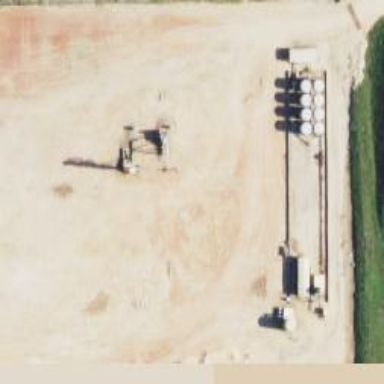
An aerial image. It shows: Petroleum well.